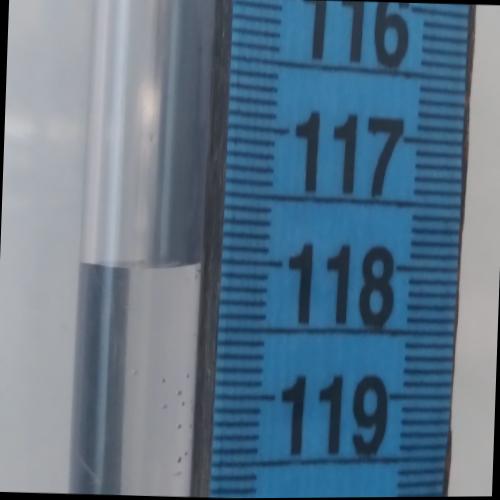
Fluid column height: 118.0 cm